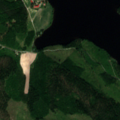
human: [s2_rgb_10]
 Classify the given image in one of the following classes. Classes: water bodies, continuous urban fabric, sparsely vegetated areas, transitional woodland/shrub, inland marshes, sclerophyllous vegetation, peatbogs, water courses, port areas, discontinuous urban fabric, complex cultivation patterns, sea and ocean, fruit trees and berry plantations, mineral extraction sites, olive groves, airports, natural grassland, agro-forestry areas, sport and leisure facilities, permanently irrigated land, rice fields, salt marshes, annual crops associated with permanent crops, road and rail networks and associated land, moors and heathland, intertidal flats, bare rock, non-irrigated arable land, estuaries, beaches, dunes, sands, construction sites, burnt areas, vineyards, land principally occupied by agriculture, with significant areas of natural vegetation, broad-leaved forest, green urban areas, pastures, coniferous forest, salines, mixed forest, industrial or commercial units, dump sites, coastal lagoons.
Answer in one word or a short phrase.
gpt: coniferous forest, mixed forest, transitional woodland/shrub, water bodies